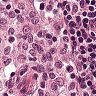
Metastatic tissue present: no